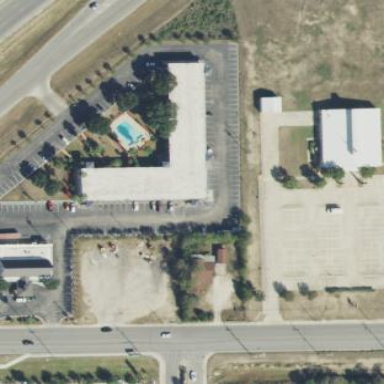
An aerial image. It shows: Motel building.